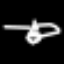
Label: fork